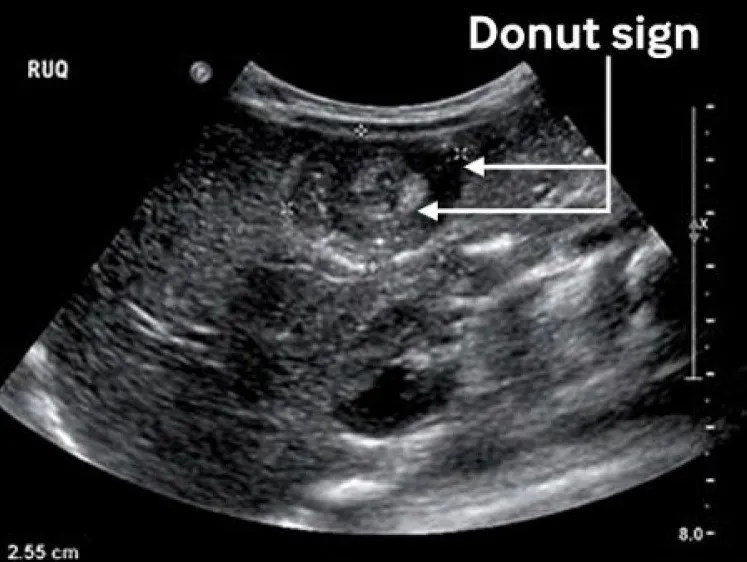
Abdominal ultrasound finding showing characteristic donut appearance.
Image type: radiology (ultrasound)